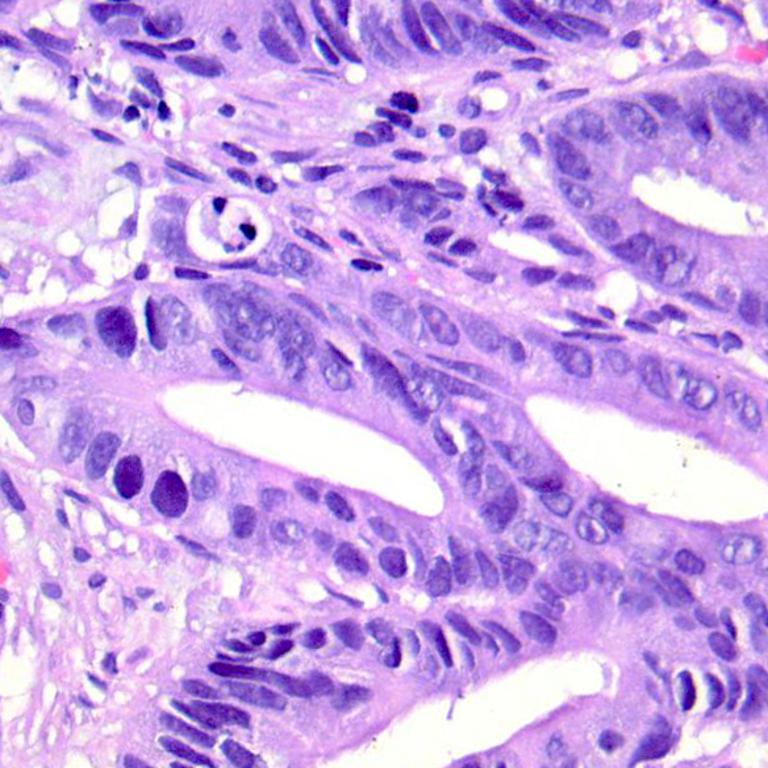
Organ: colon
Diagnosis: adenocarcinomas